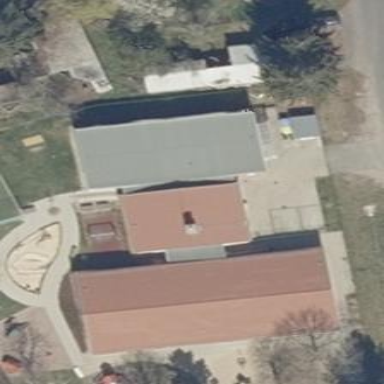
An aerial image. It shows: School building.